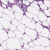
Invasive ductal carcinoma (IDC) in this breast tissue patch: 1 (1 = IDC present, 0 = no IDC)